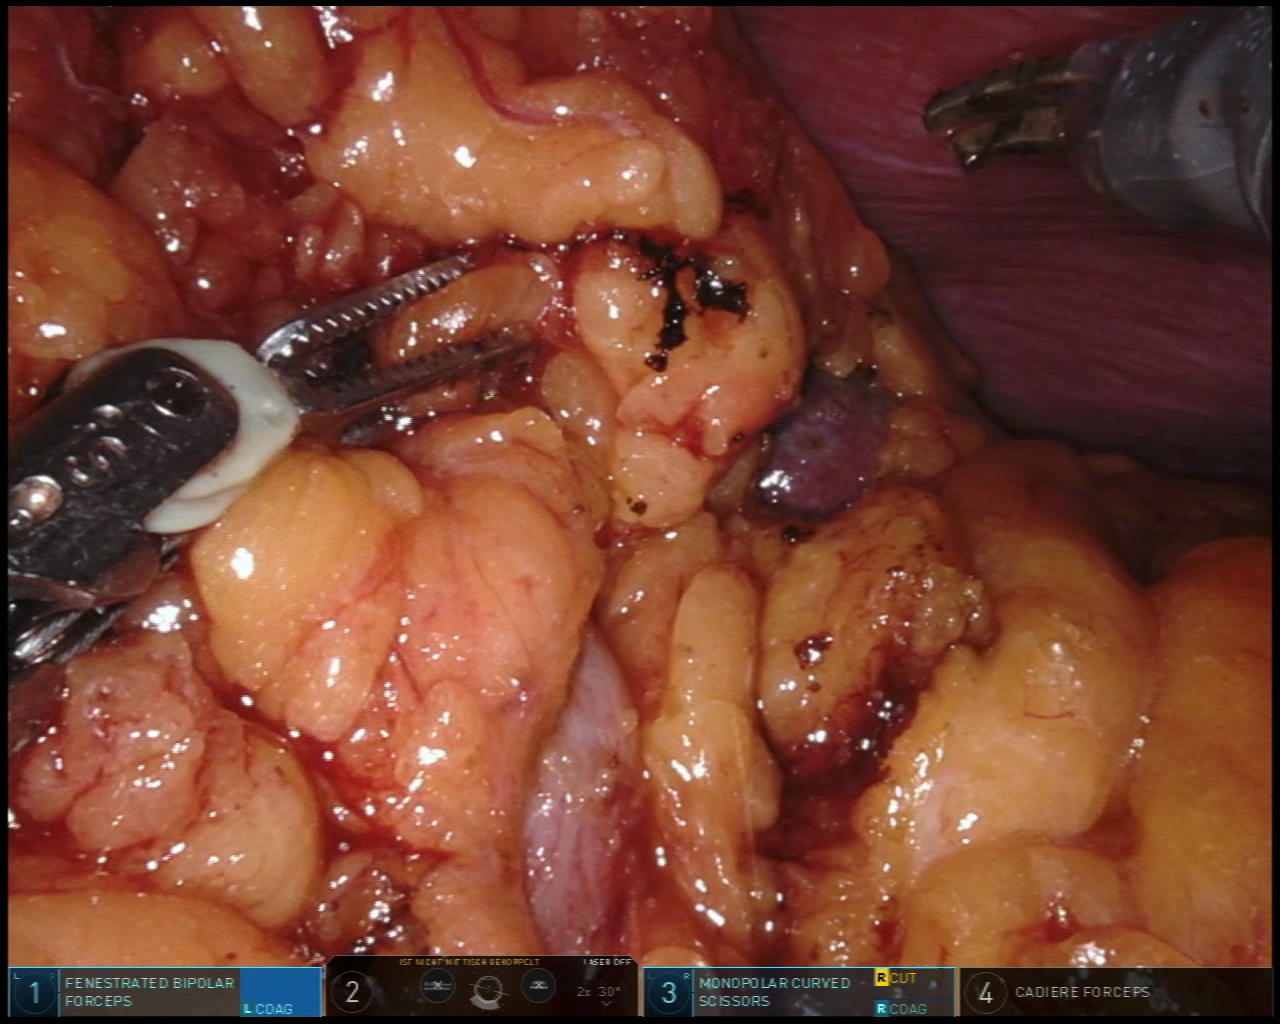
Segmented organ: stomach
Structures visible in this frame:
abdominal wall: yes
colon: no
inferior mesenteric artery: no
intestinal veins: no
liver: no
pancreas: no
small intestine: no
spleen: yes
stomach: yes
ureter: no
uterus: no
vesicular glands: no